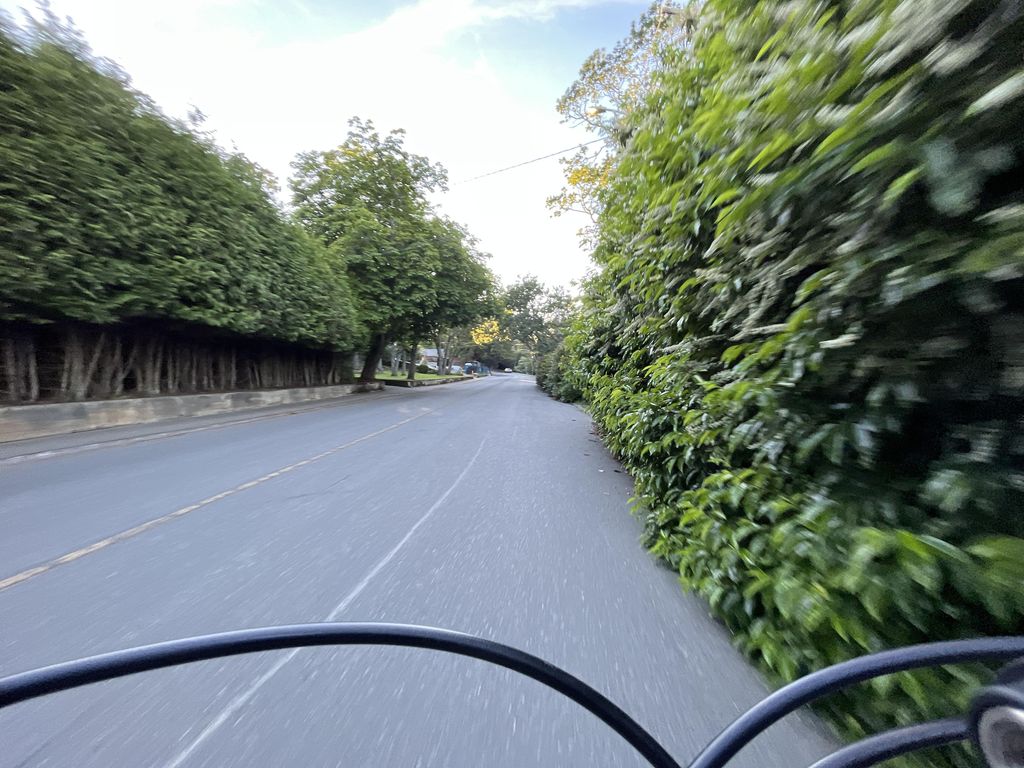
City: victoria